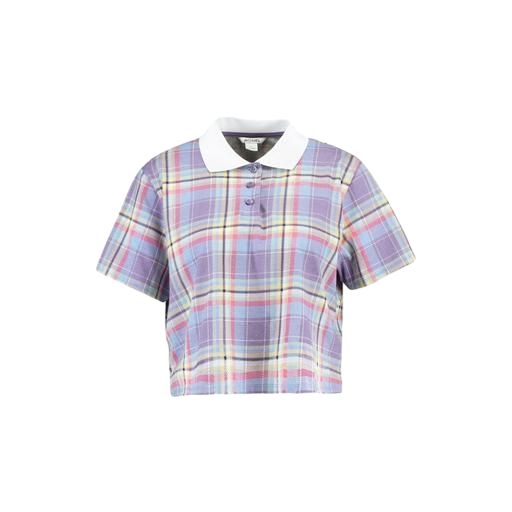
multicolor women's transparent checked polo shirt green, multicolor skinny stretch polo shirt, multicolor polo shirt, white background